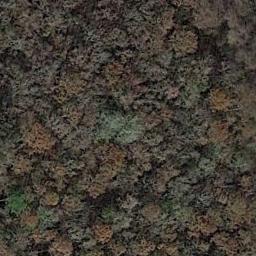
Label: forest